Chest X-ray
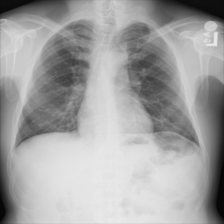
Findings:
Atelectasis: negative
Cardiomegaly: negative
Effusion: negative
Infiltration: negative
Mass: negative
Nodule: negative
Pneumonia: negative
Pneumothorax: negative
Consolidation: negative
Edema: negative
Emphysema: negative
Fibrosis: negative
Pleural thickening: negative
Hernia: negative